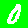
Digit: 0